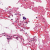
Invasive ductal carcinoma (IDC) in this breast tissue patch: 0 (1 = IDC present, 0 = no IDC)